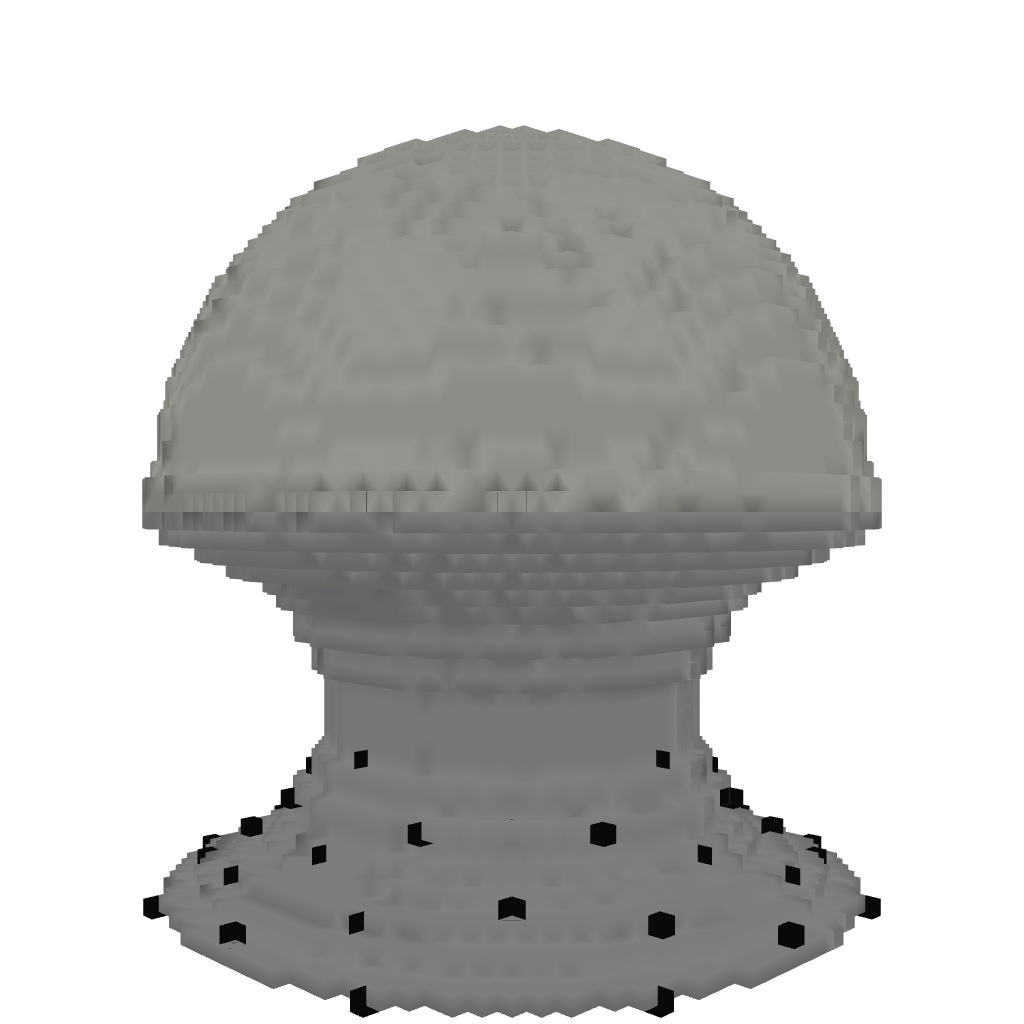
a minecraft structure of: Arcology